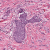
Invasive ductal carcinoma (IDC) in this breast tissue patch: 1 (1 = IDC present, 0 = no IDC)